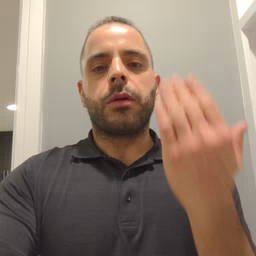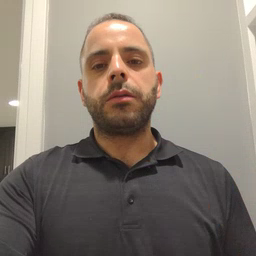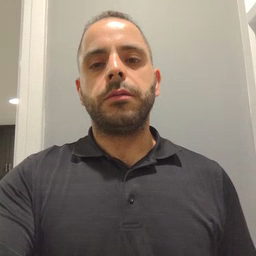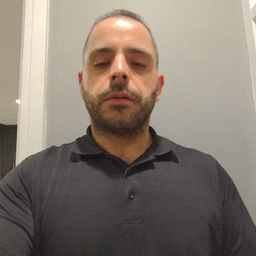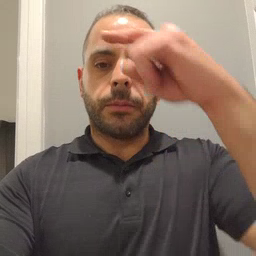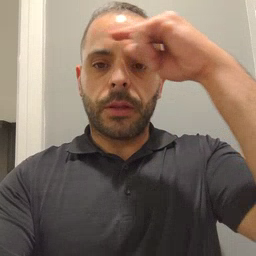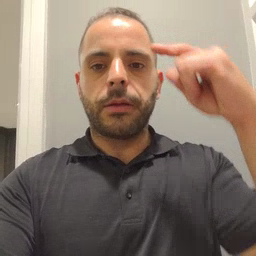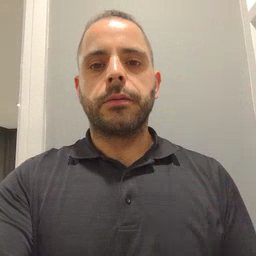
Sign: black